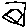
Label: hexagon